Interaction volume radius: 5 \u00c5
Interaction volume height: 20 \u00c5
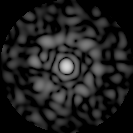
Disorder parameter: 0.8191